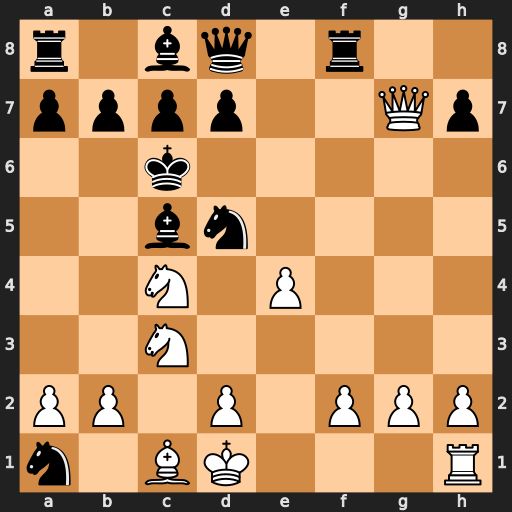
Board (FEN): r1bq1r2/pppp2Qp/2k5/2bn4/2N1P3/2N5/PP1P1PPP/n1BK3R
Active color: w
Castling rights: -
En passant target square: -
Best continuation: exd5#